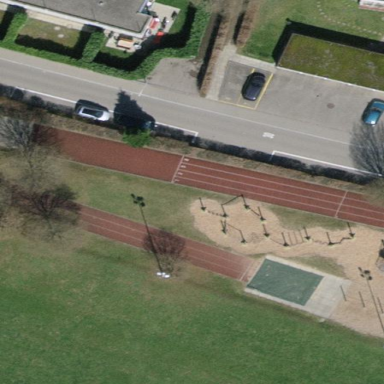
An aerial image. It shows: Track in leisure land.